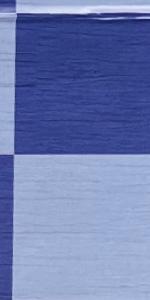
Label: Empty